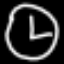
Label: clock